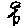
Label: flower